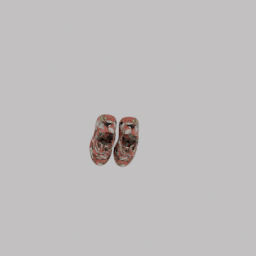
Label: people